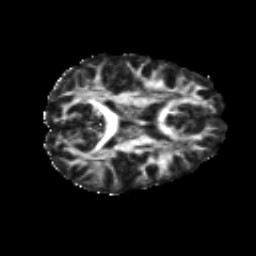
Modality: FA
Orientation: axial
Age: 22
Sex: female
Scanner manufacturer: siemens
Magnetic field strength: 3 T
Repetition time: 8.8 s
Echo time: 0.085 s